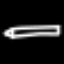
Label: pencil